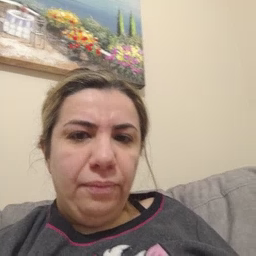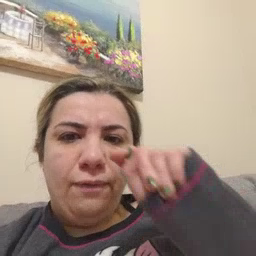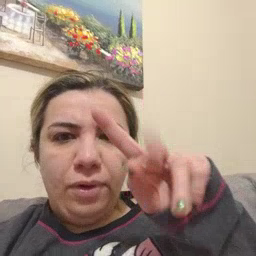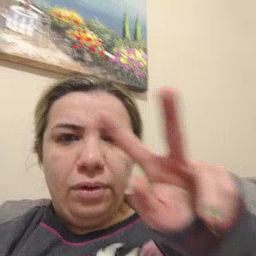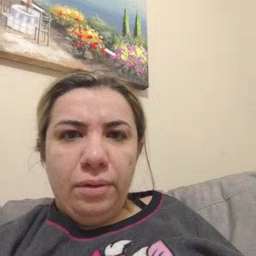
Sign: TV